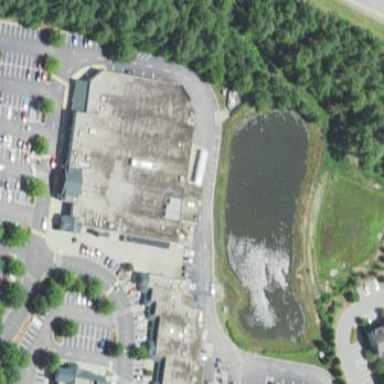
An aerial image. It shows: Flat roofed retail building that is supermarket.